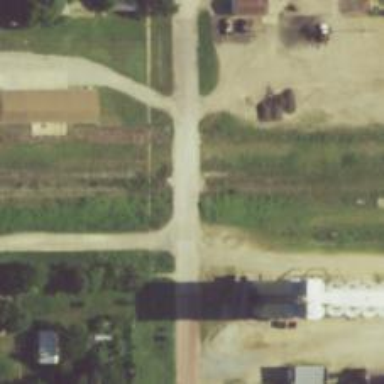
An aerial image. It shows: Abandoned railway.